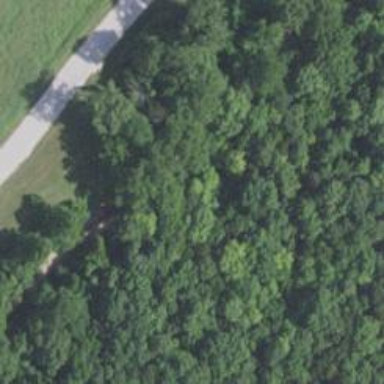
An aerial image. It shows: Mixed woodland with variety of leaf types and cycles.